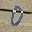
Label: 0